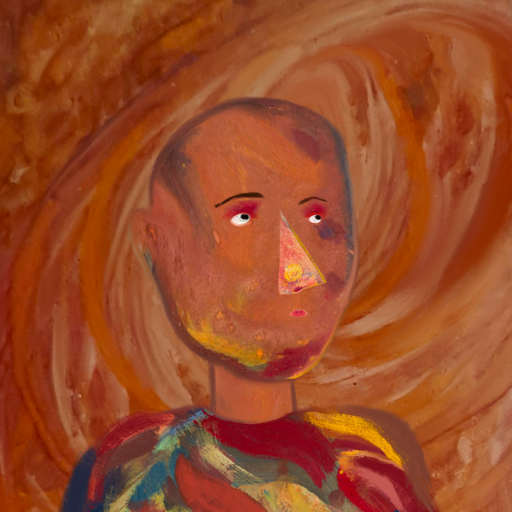
Background: Pious_Lady, Head And Neck Side: Mother_And_Son_Son, Face Side: Irani, Bust: Mother_And_Son_Son, Hair Side: Blank, Head Accessory: Blank, Second Necklace: Blank, Necklace: Blank, Baby: Blank